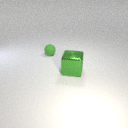
large green metal cube in front of small green rubber sphere